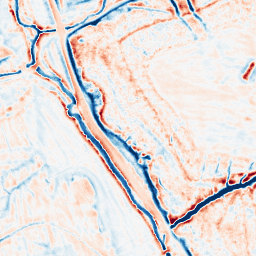
Category: edge_preserving
Decomposition family: bilateral
Decomposition parameters: d: 15
sigma_color: 50
sigma_space: 25
Upsampling method: sinc_hamming
Upsampling parameters: scale: 2
kernel_size: 4
Upsampling scale: 2